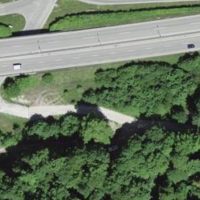
EUNIS habitat code: 41
Species observed at this site:
Asarum europaeum